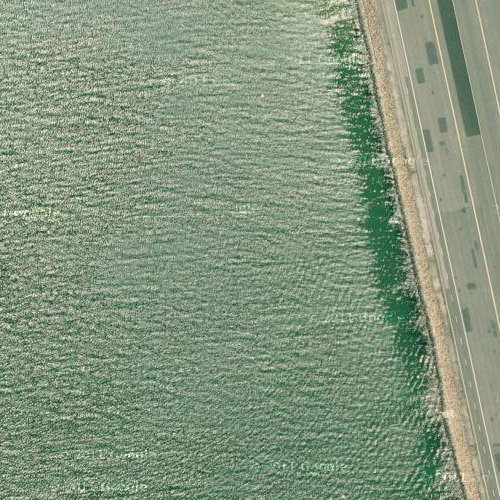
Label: sydney